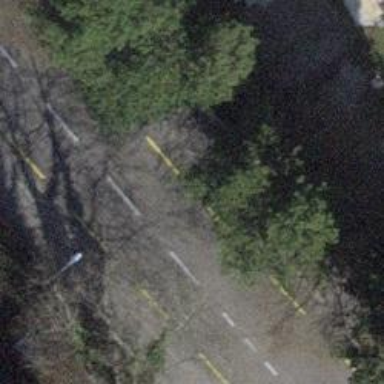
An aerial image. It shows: Asphalt sidewalk.